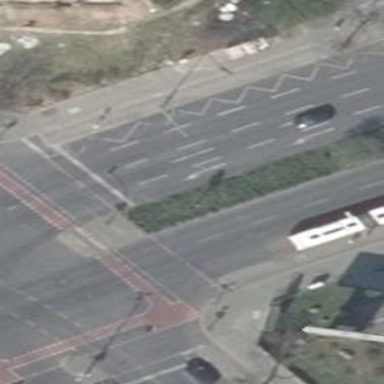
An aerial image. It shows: Secondary road with asphalt surface and cycle track on the right.